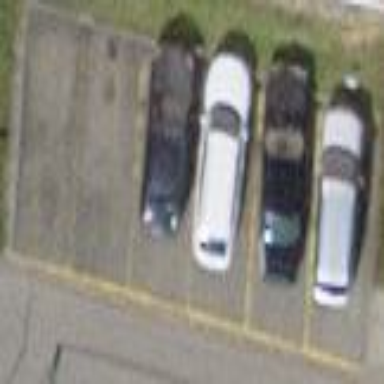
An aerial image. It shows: Street side parking area.